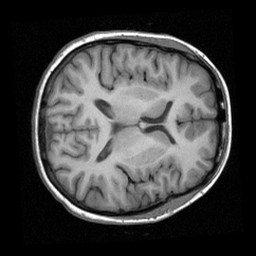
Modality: T1w
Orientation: axial
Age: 28